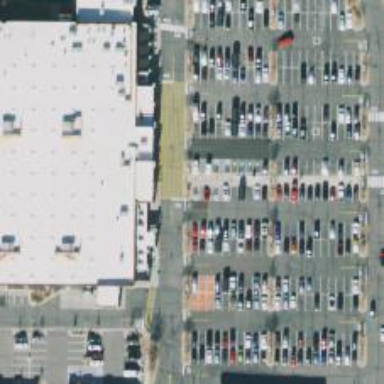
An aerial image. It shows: Parking space is available.